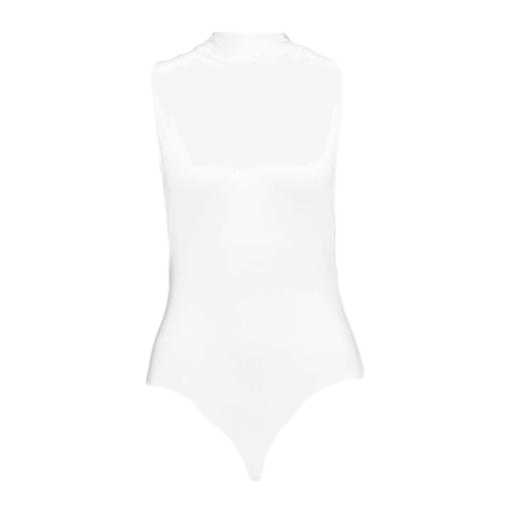
white body suit, white open-back jersey top, white high neck vest top neck logo, white background